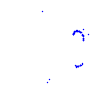
Particle: kaon